Question: I want to add text to a rich:editor inside the '<p>...</p>' elements by using jQuery. The HTML looks like this:

How can I add text by using this command (I need to modify existing code).
'''
jQuery("????????????").text(data.dataMap["error.message"]);
'''
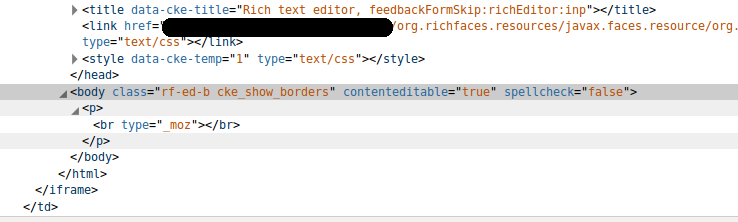
Answer: If it's the only paragraph containing a 'br' with 'type="_moz"', then the selector is 'p:has(br<URL>.
Or of course, it's the first paragraph in the body, so 'body p:first' or 'body p:eq(0)'.
Otherwise, you'll have to find other aspects about it that let you target it uniquely (other attributes, where it is, what comes before, what comes after, what it has in it, etc.).